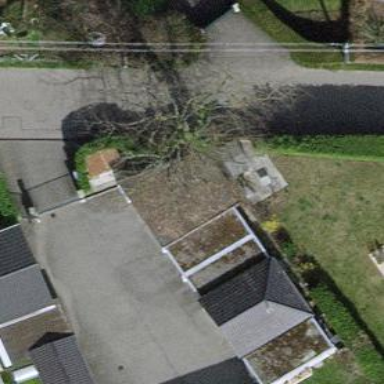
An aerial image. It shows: View of roof of building.